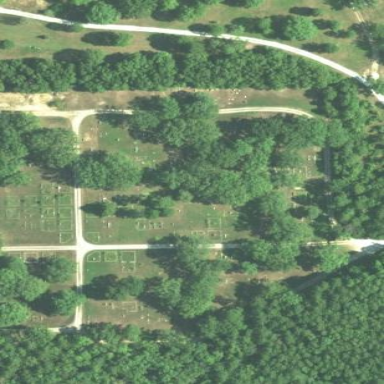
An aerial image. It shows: Cemetery.